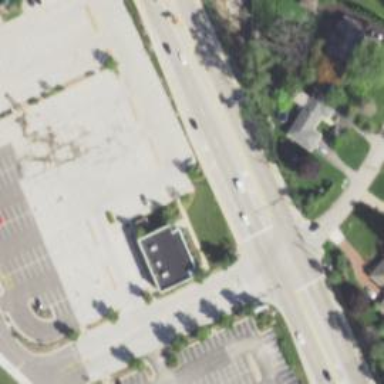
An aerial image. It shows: Parking space.